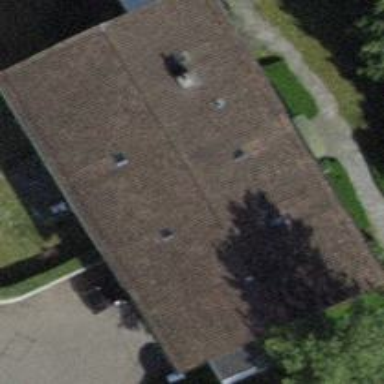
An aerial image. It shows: Building with gabled roof.